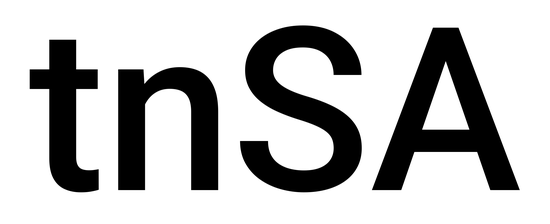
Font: Roboto_Medium